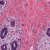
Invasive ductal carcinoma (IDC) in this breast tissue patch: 0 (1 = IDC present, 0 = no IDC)